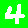
Digit: 4